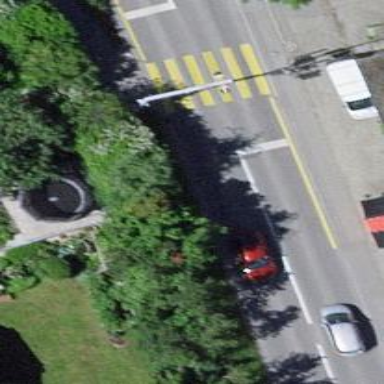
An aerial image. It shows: Road with traffic signals.